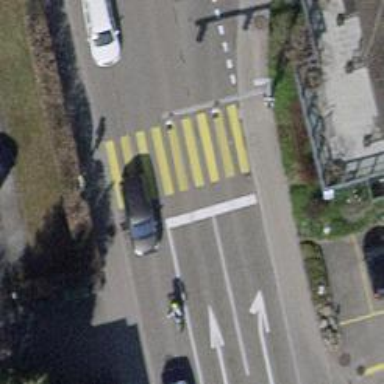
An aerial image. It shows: Footway crossing equipped with traffic signals.